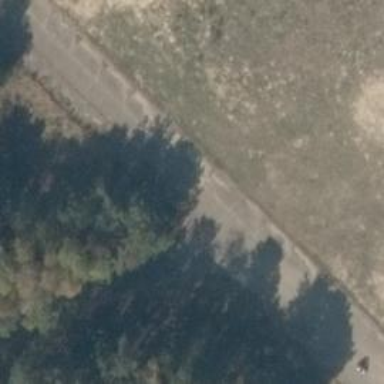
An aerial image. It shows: Unclassified road with concrete surface.